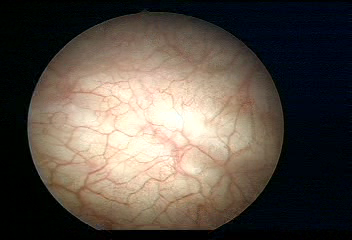
Modality: WLC
Class: Normal mucosa
Bladder cancer association: No